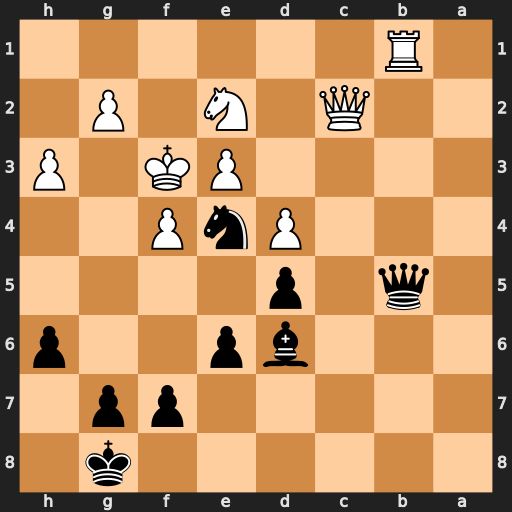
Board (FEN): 6k1/5pp1/3bp2p/1q1p4/3PnP2/4PK1P/2Q1N1P1/1R6
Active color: b
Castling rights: -
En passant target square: -
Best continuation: Qxb1 Qxb1 Nd2+ Kg3 Nxb1